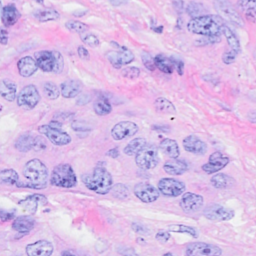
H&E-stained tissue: Breast